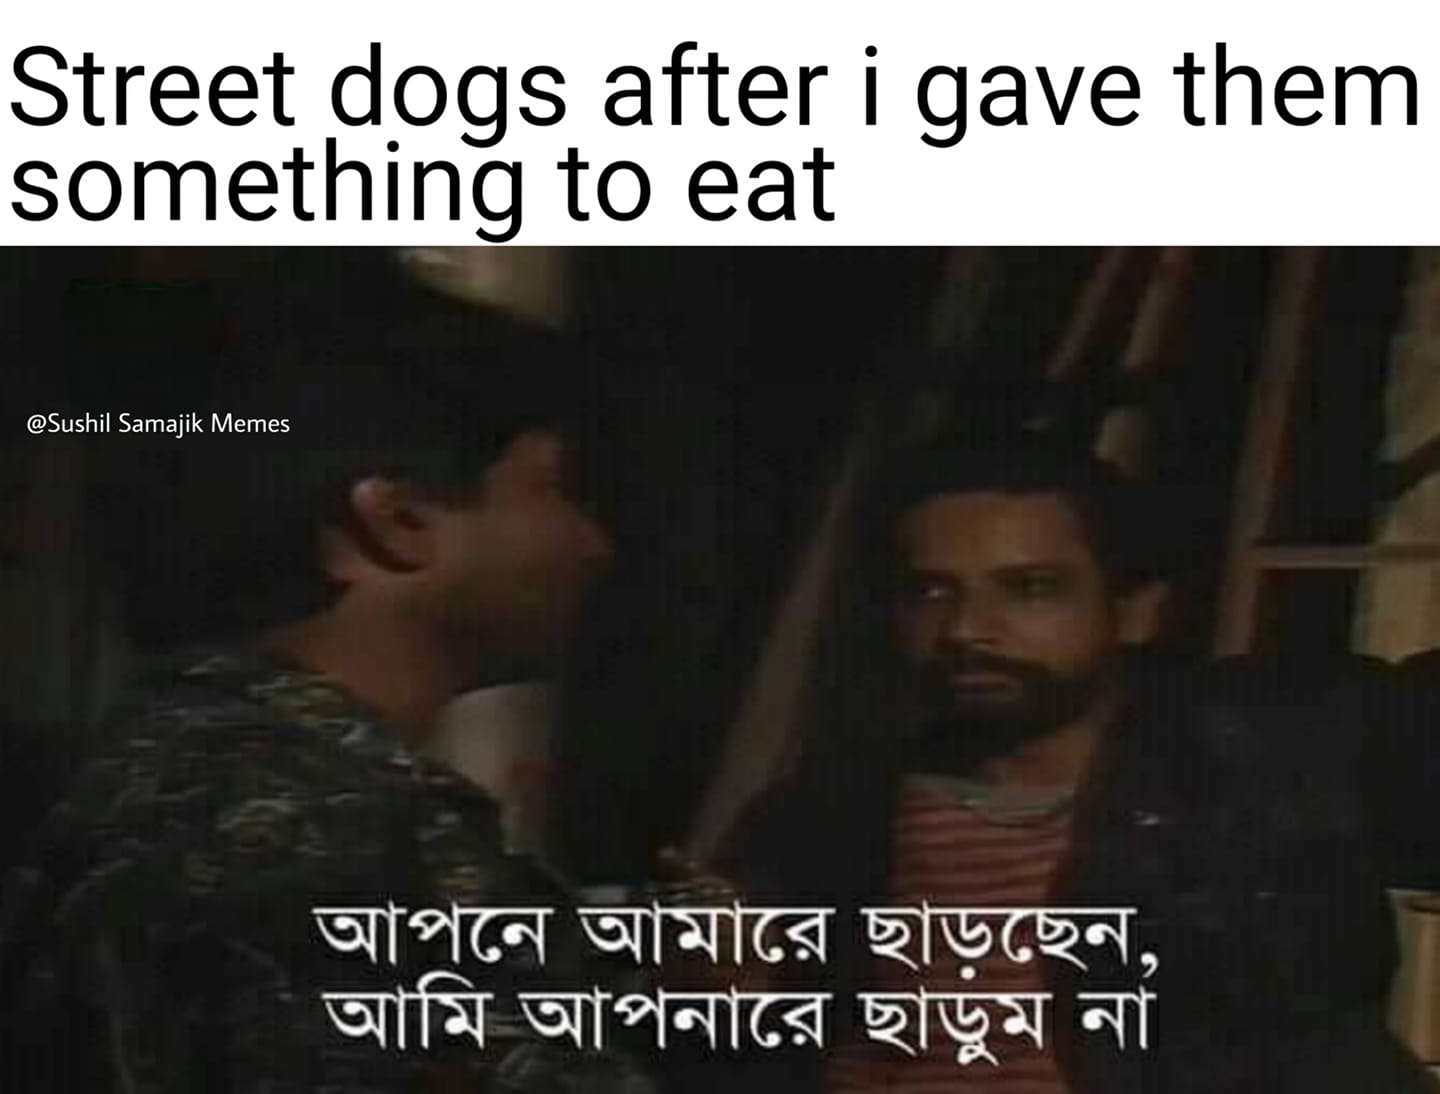
Caption: Street dogs after i gave them something to eat     আপনি আমারে ছাড়ছেন ,  আমি আপনারে ছাড়ুম না
Label: non-hate